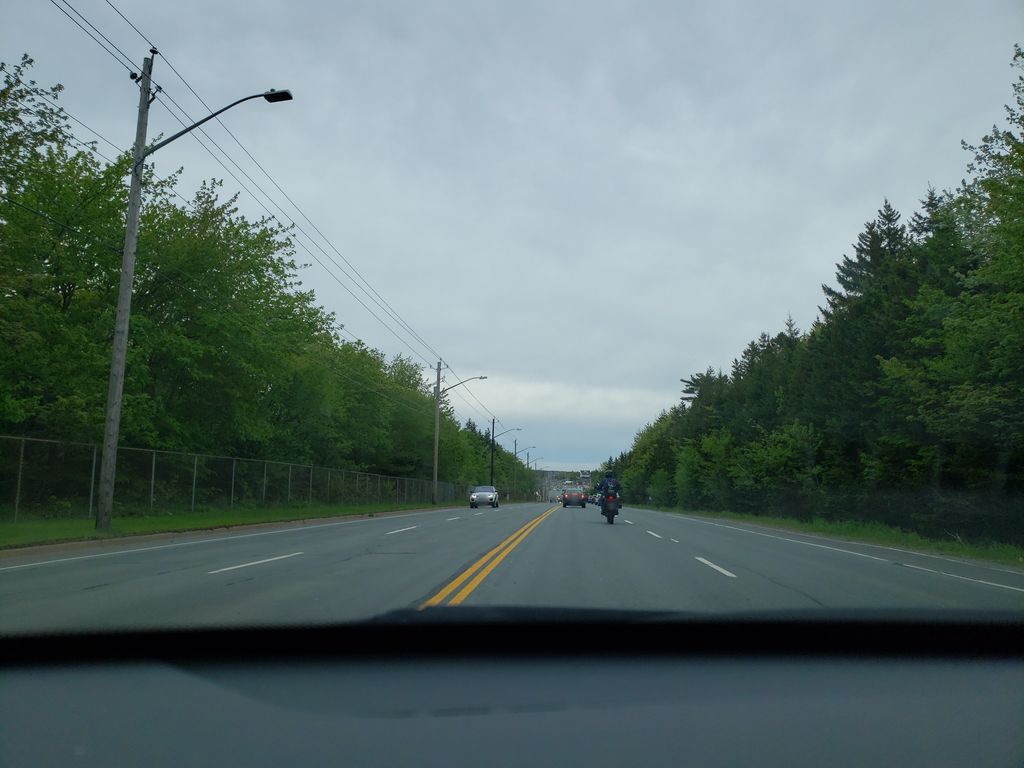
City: halifax